Field crop: tomato
Growth stage: 2
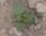
Species: solanum